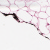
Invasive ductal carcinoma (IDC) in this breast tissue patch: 0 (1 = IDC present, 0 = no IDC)